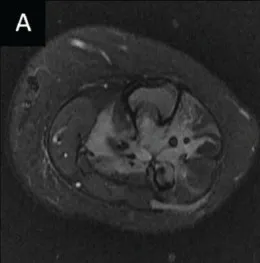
Pre-chemotherapy; : axial T2W (fat saturated).
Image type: radiology (mri)